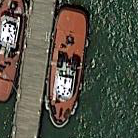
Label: Towing_vessel